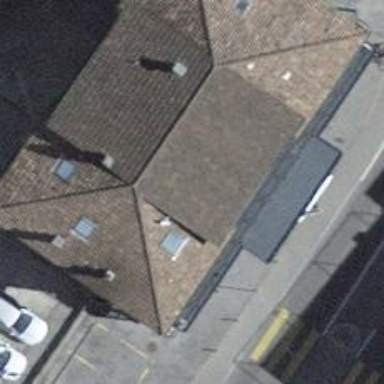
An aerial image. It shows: Post office.